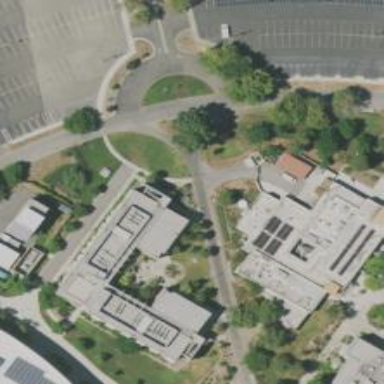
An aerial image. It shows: College building.